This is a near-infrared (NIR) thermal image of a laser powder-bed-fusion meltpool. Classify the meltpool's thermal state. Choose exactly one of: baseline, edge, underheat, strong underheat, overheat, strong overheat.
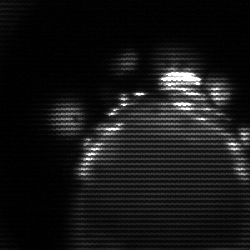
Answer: edge